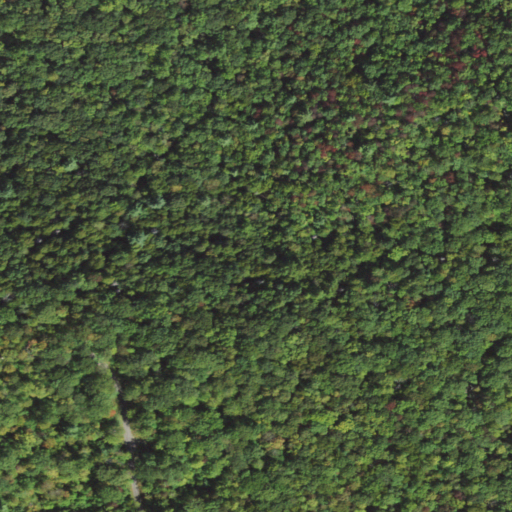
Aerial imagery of gap in Pennsylvania named Green Gap containing deciduous forest, mixed forest, open development, and evergreen forest